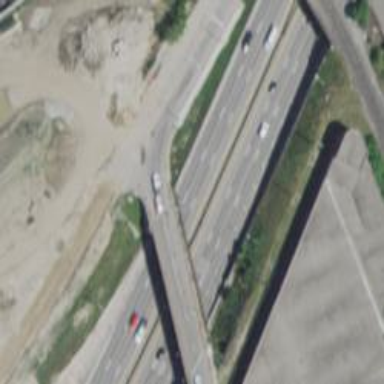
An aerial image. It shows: Asphalt motorway.